Question: I'm currently using 'WebView.draw()' to take a screenshot of the entire WebView and save it into a Bitmap (based off of <URL>. It has worked perfectly up until now.
I was recently testing this functionality on a Nexus 5 (please note that on the Nexus 5 the WebView in question is bigger than the screen, so the user can scroll both horizontally and vertically) running Lollipop 5.1 and the latest update of Android System WebView (version 42.0.2311.137 at time of writing) when I noticed that the generated bitmap was wrong. It had the correct dimensions but instead of showing the whole WebView, it only had the part of the WebView that was visible to the user when the method was called.
I have tried uninstalling all updates to the Android System WebView (thus bringing it back to version 39 (<PHONE>-arm) and with the factory version the functionality works fine. So this problem is due to a relatively recent update of the Android System WebView. I wasn't able to find a change log so I can't figure out what has changed and how to fix it.
Below is a quick visual explanation:
Has anyone else encountered this problem and found a possible solution ?
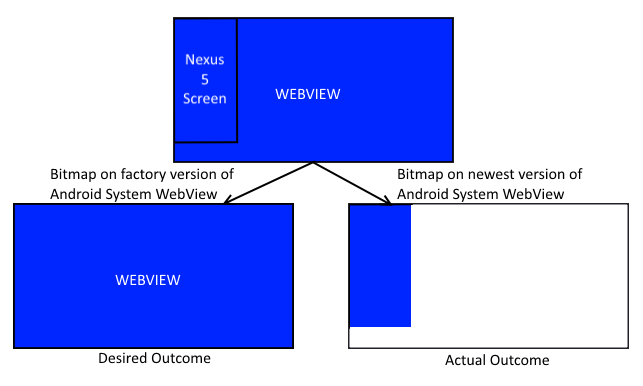
Answer: You need to call <URL>'.